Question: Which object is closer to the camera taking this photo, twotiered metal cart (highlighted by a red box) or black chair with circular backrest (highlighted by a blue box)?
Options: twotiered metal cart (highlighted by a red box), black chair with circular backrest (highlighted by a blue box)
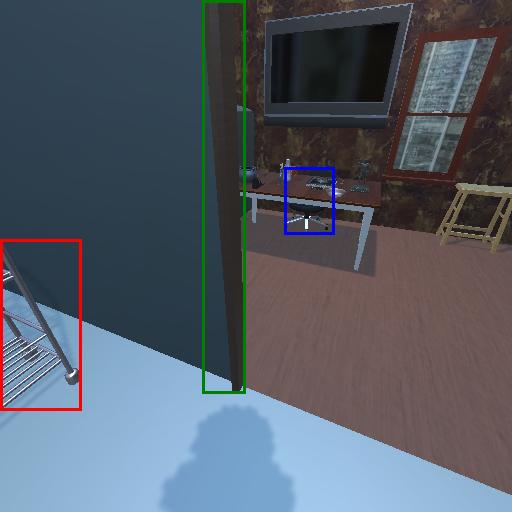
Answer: twotiered metal cart (highlighted by a red box)